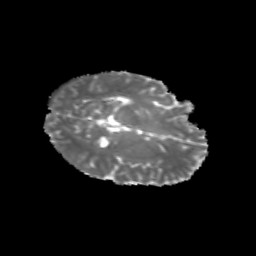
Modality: MD
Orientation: axial
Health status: ill
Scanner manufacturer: siemens
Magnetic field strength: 3 T
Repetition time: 13.7 s
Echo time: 0.098 s